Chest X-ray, PA view. Patient: 46 years old, sex M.
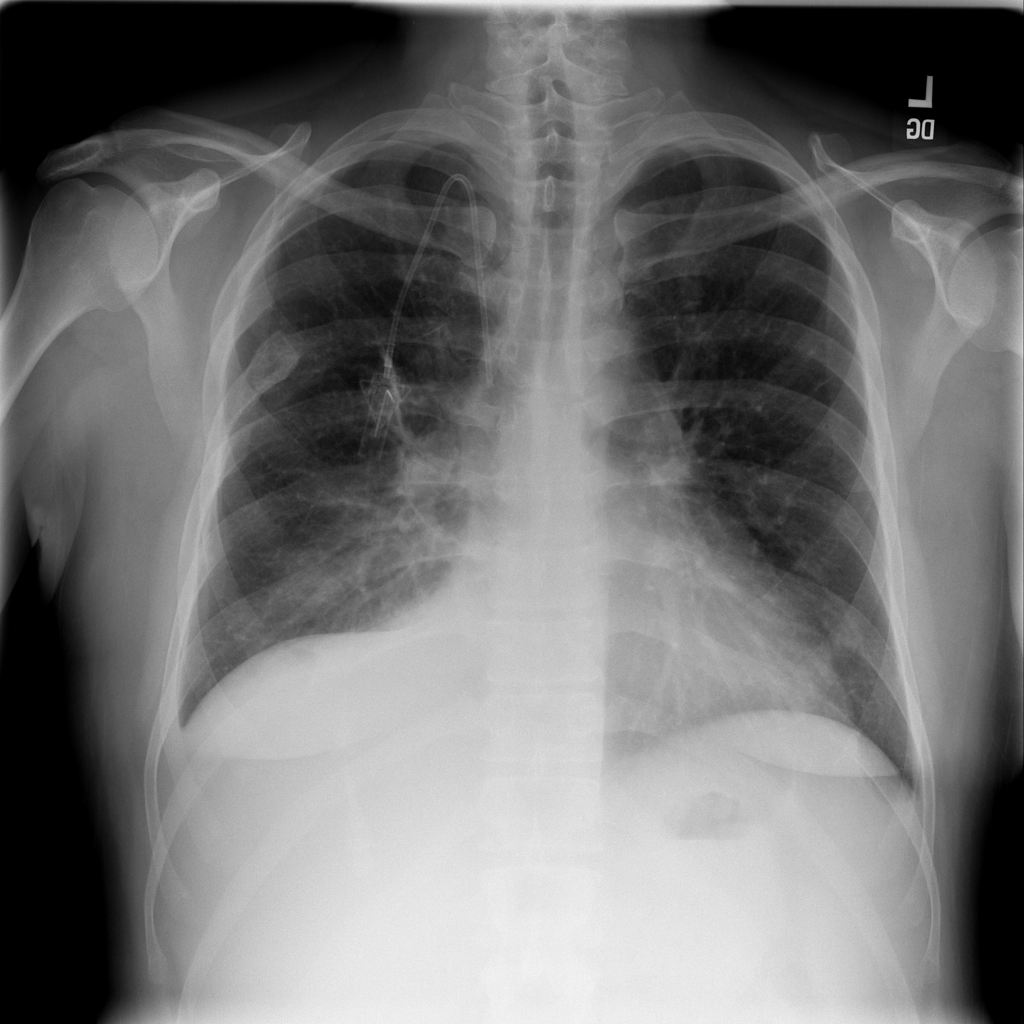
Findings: No Finding